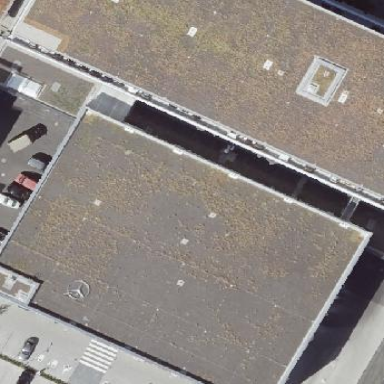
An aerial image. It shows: Part of building.